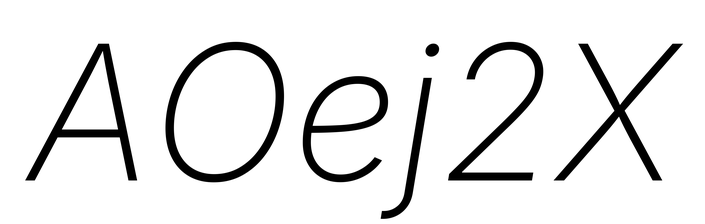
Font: Inter-Italic_ExtraLight_Italic